Question: I'm using cocoapods to manage third party libraries for my iOS project. The resources (e.g. images) are located in the Pods project. Now if I want to replace some of those resources, for example 'bg-addbutton.png' in the snapshot, what would be the best way to do? I'm thinking of replacing the resources directly in the Pods project, but the new resources will be overwritten if I upgrade the libraries later on.

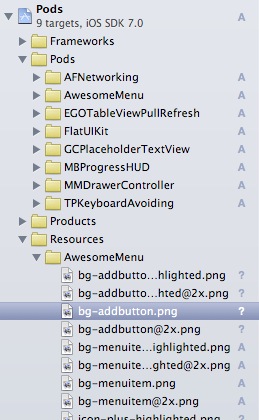
Answer: What I usually do is forking the 3rd party project (probably on GitHub) and push the changes to my fork. Then, on 'Podfile' you just point to your repo:
'''
platform :ios, '6.0'
pod 'MyAwesomeLib', :git => 'https://github.com/myuser/MyAwesomeLib'
'''